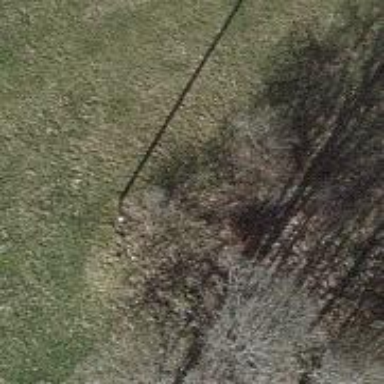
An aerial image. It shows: Power pole.